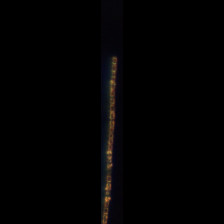
Taxon: Skeletonema
Group: Diatoms